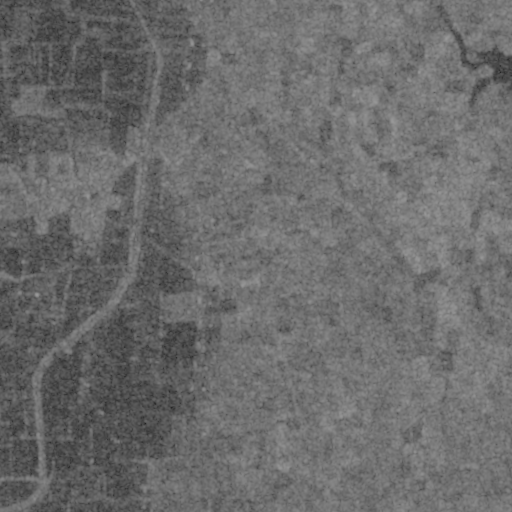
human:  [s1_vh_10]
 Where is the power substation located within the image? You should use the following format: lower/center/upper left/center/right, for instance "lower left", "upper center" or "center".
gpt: The power substation is located in the center of the image.
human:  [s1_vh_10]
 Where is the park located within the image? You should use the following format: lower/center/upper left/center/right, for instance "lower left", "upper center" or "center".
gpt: There is no park in the image.

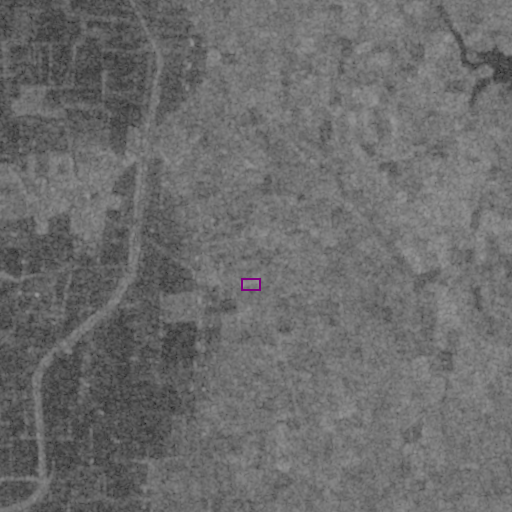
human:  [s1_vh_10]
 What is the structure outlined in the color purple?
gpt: The structure outlined in purple is a power substation.
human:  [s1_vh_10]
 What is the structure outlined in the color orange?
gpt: There is no orange outline.